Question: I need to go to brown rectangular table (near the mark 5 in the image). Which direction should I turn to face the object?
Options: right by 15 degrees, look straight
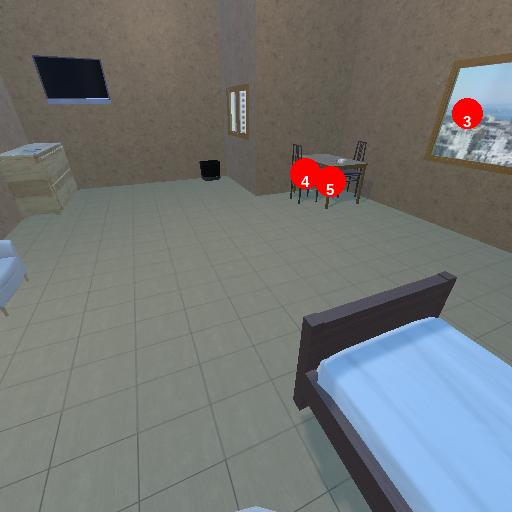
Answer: right by 15 degrees